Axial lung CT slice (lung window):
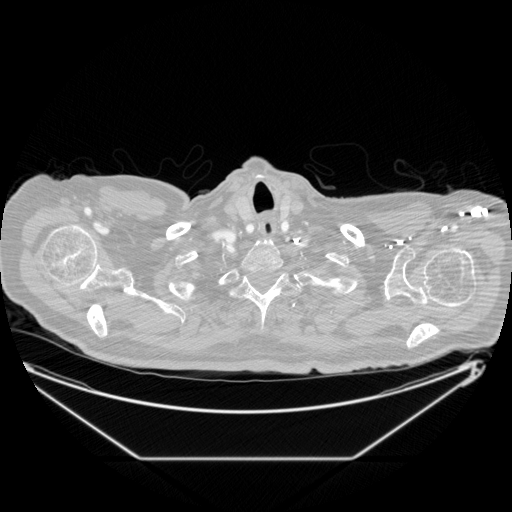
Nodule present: no